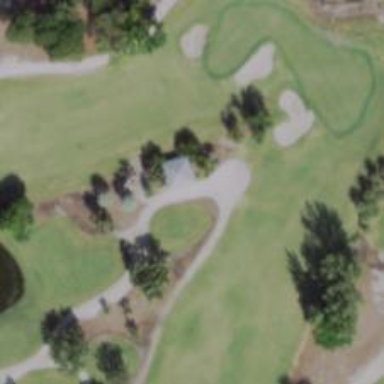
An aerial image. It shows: Service road used as golf cart path.